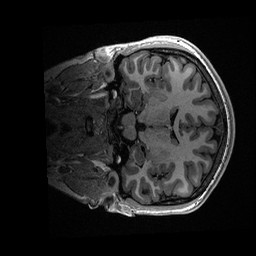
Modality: T1w
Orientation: coronal
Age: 18
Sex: female
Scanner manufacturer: ge
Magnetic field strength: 3 T
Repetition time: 0.006952 s
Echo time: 0.00292 s